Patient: sex F, age 77
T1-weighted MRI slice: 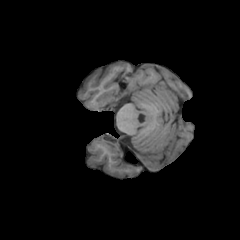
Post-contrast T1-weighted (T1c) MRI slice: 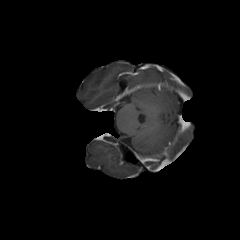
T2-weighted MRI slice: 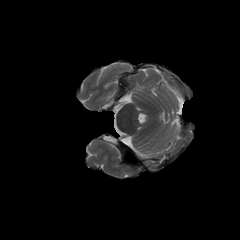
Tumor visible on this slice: no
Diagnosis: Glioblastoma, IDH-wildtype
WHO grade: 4